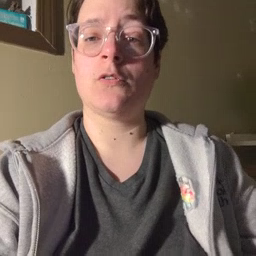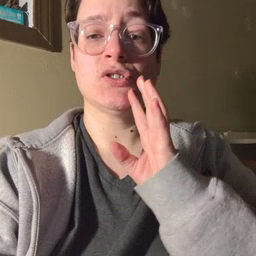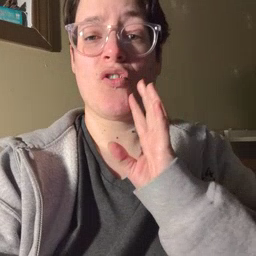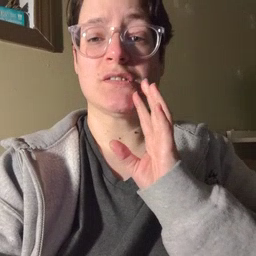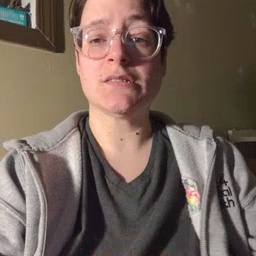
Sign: talk